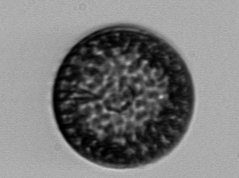
Label: Coscinodiscus